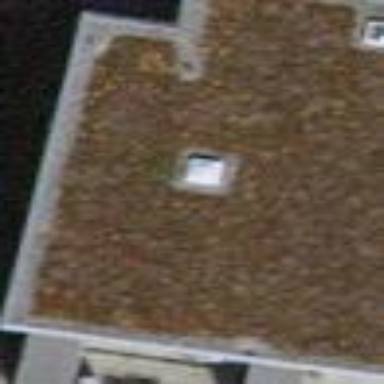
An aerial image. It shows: Flat-roofed building.